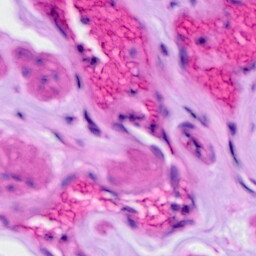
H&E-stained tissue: Ovarian